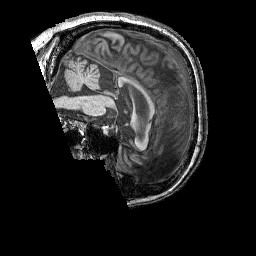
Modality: T1w
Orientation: sagittal
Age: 66
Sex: female
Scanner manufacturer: siemens
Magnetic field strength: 3 T
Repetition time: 2.25 s
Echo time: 0.00411 s